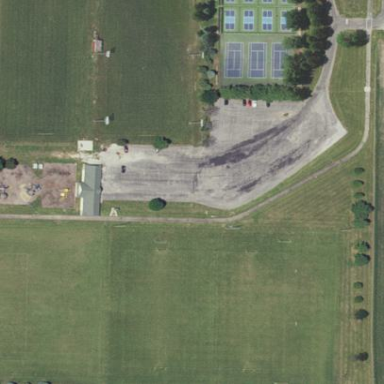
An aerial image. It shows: Soccer pitch for leisureland activities.